Question: I'm using Twitter API to scheldule Tweets. The App have a Create Template module, I would like to accomplish something like this using CodeMirror:

My actual mode definer looks like:
'''
CodeMirror.defineMode('text/twitter-like', function() {
return {
token: function( word, state ){
if ( word.match(/^_\w+/) ) {
return "blue-text";
}
return false;
}
};
});
'''
This is making a infinite loop every time I type something.
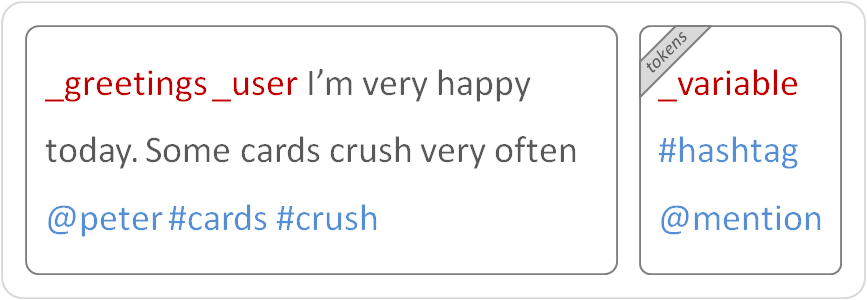
Answer: The <URL> states:
> It should read one token from the stream it is given as an argument, optionally update its state, and return a style string, or null for tokens that do not have to be styled.
Did you try to return 'null' instead of 'false'?